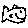
Label: fish